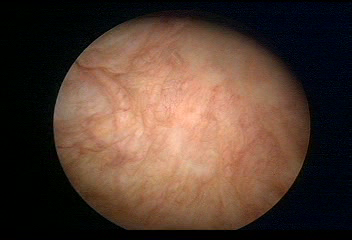
Modality: WLC
Class: Normal mucosa
Bladder cancer association: No